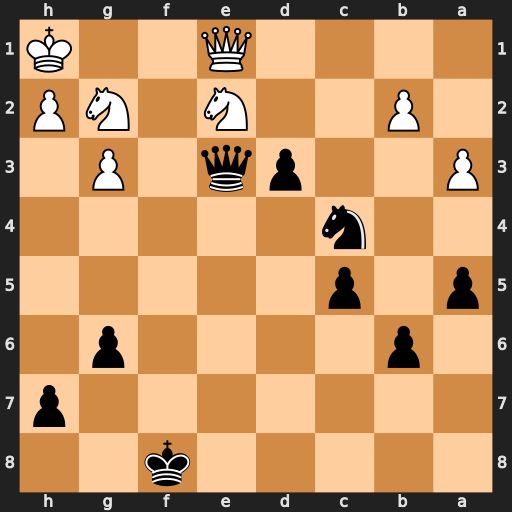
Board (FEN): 5k2/7p/1p4p1/p1p5/2n5/P2pq1P1/1P2N1NP/4Q2K
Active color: b
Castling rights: -
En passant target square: -
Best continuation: Qxe2 Qxe2 dxe2